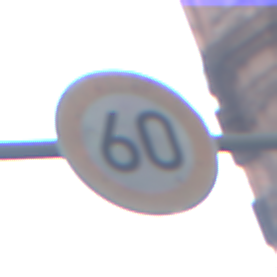
Verkehrszeichen: Geschwindigkeit60
Umgebung: Outdoor, Urban
Tageszeit: SunriseSunset
Wetter: PartlyCloudy
Licht: Natural
Jahreszeit: NotSpecified
Kontrast: LowContrast